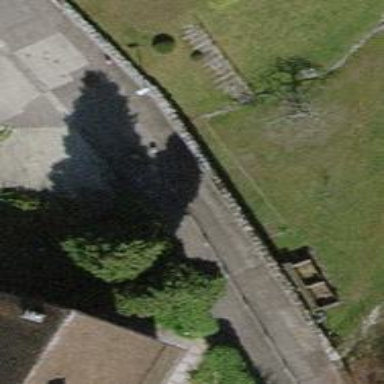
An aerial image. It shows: Bollard barrier.